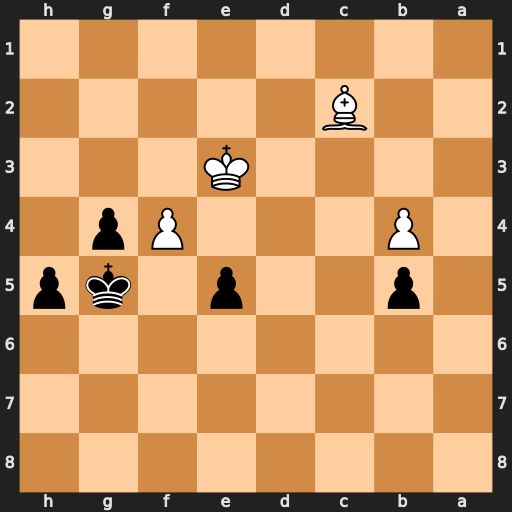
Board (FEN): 8/8/8/1p2p1kp/1P3Pp1/4K3/2B5/8
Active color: b
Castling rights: -
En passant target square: -
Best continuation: exf4+ Kf2 h4 Bd3 h3 Be4 Kh4 Bc6 f3 Kg1 Kg3